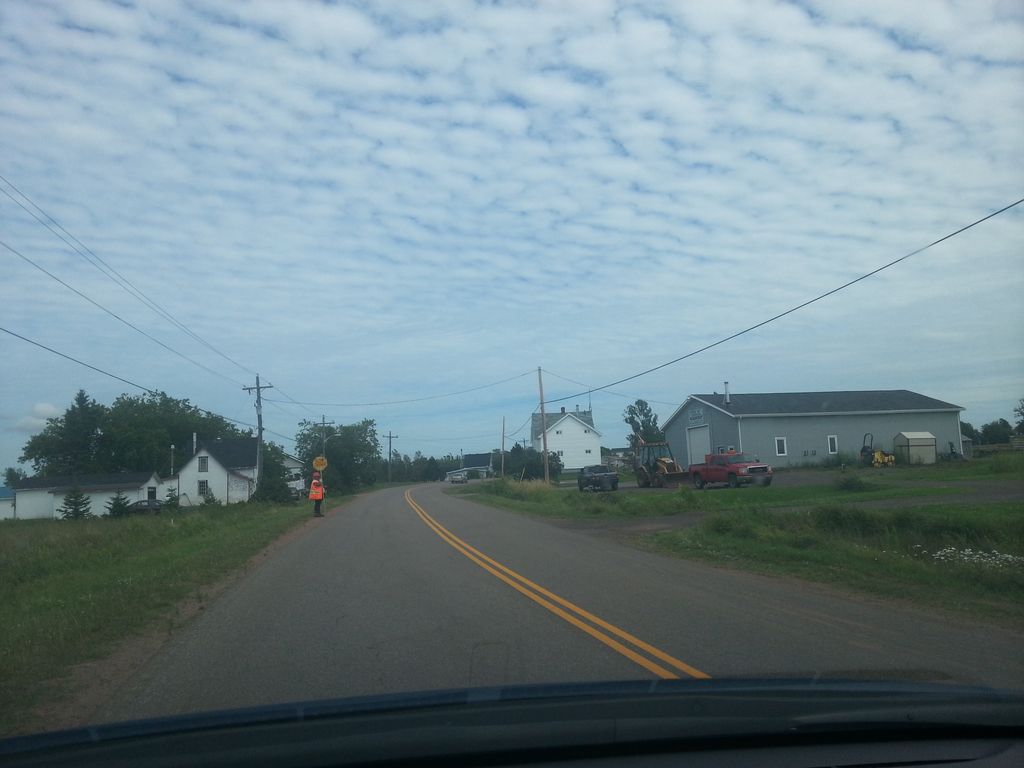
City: charlottetown